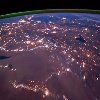
Label: land